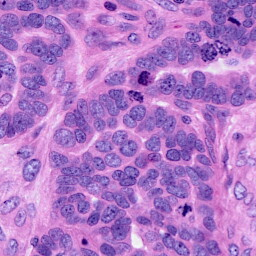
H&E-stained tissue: Ovarian